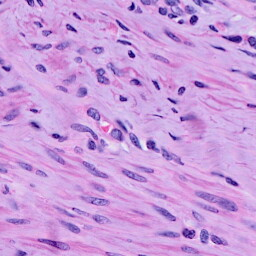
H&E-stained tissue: Cervix